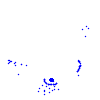
Particle: kaon